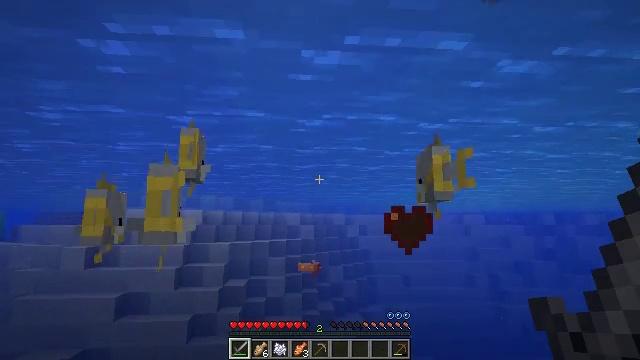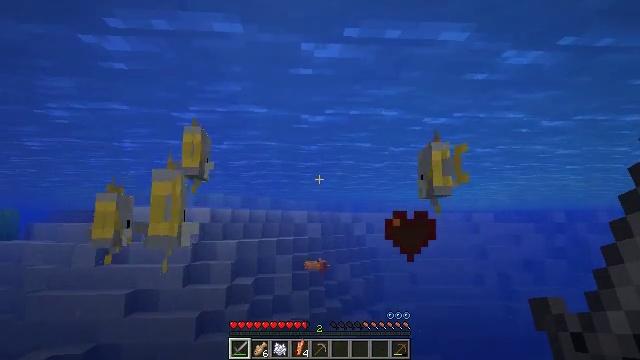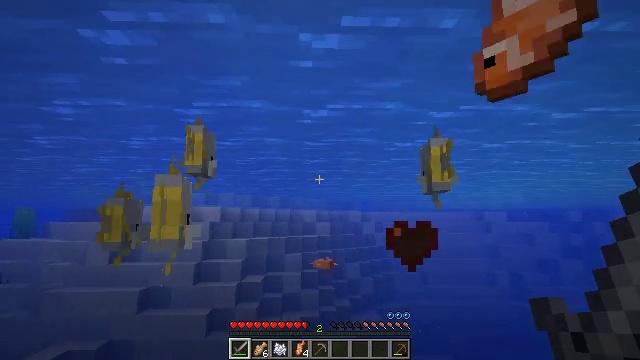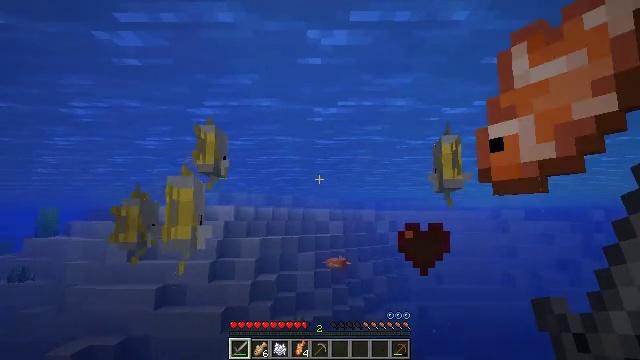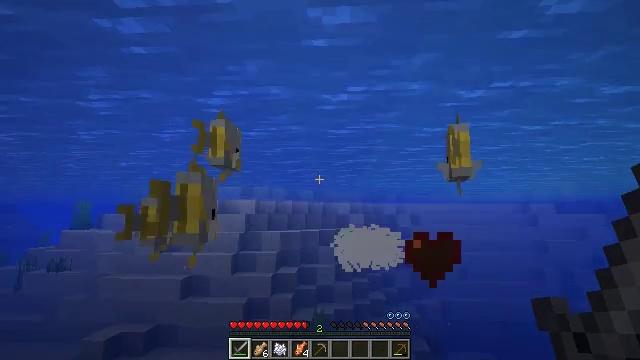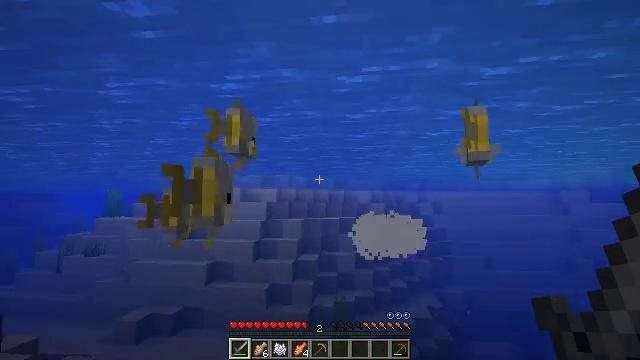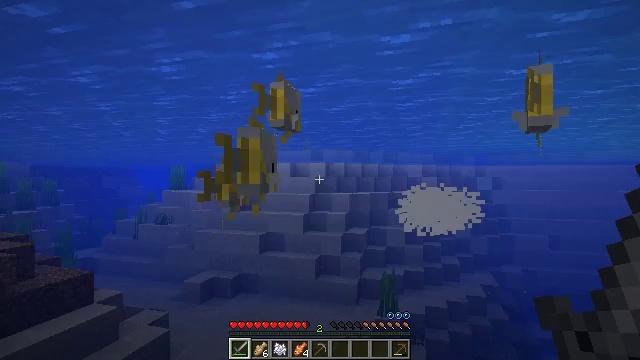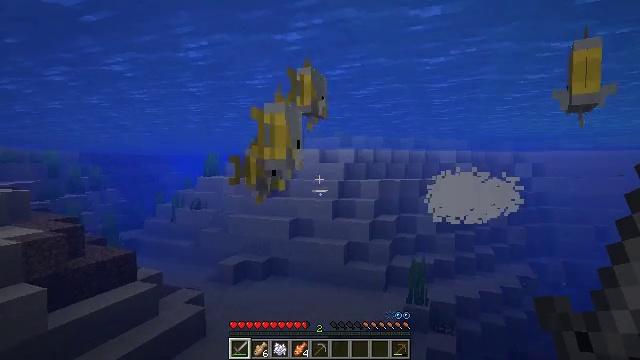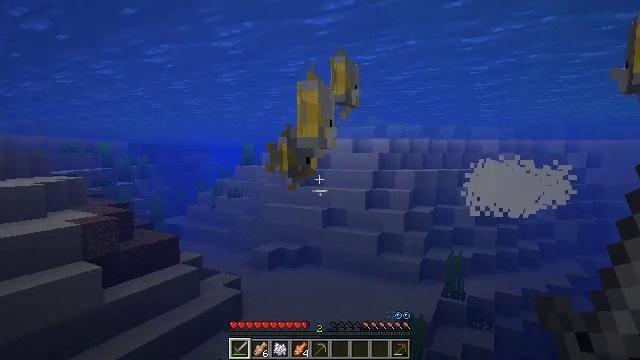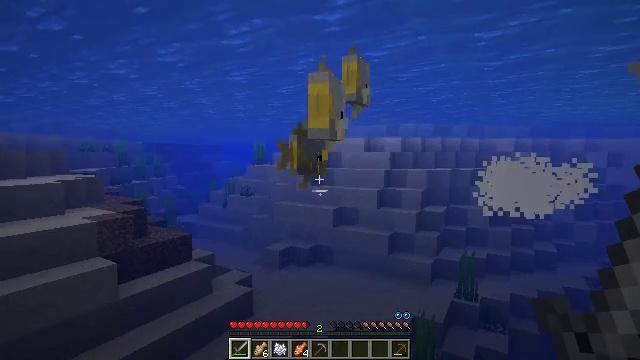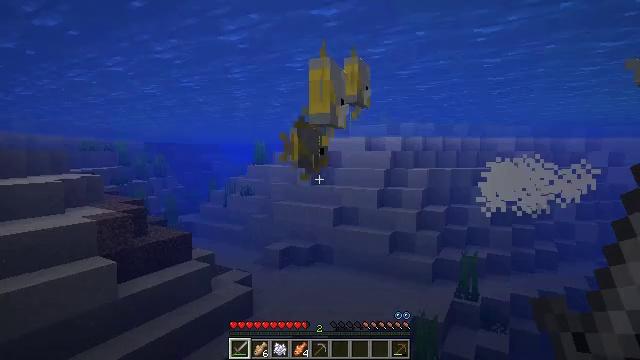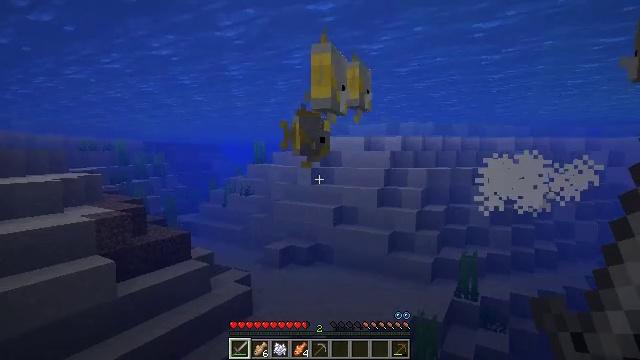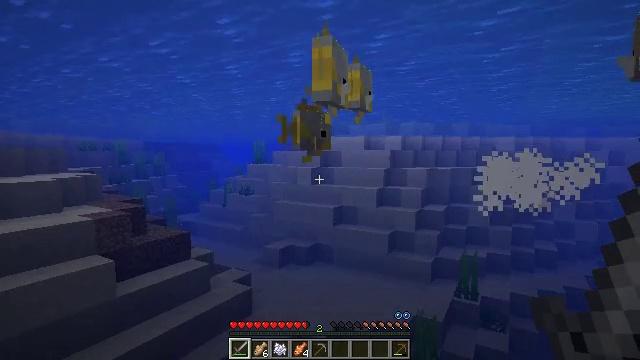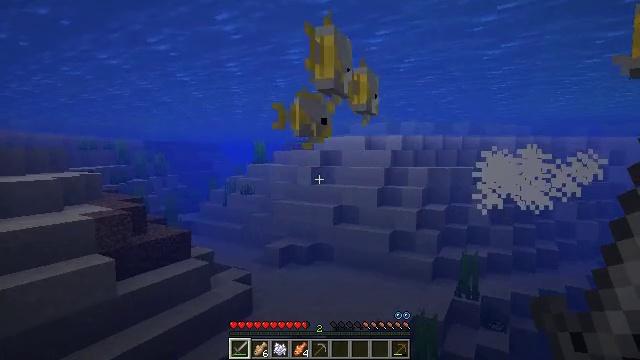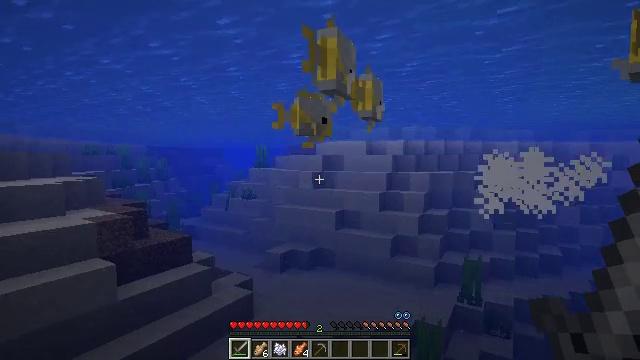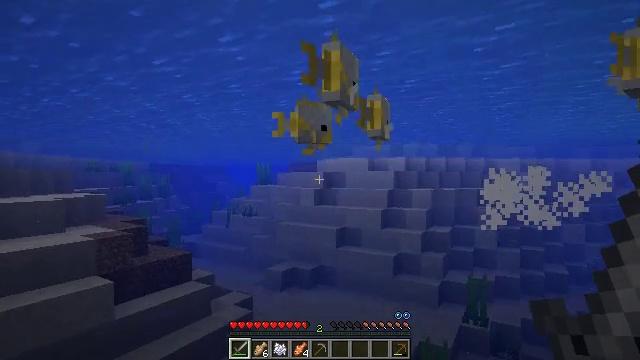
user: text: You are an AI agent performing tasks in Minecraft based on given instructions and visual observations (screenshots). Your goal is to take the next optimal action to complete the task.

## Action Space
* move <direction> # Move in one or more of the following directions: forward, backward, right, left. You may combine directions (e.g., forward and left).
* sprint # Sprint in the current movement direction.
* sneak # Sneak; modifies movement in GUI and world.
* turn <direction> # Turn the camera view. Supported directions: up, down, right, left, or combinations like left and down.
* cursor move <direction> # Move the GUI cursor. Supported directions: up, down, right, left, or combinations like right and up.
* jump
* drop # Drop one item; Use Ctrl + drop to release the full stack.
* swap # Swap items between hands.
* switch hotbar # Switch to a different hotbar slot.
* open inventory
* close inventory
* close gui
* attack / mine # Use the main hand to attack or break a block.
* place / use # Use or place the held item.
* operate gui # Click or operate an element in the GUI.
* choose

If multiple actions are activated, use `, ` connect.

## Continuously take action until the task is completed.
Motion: motion action
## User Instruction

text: Catch and kill the tropical fish.
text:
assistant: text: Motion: move forward and move right, turn left
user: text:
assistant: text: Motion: move forward and move right, turn left
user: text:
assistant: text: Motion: move forward and move right, turn left
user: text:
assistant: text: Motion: move forward and move right, turn left and down
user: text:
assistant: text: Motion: move forward, turn left and down
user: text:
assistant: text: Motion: move forward, turn left and down
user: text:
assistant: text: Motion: turn left and down
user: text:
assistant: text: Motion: turn left and down
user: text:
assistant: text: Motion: turn left
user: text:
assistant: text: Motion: no_op
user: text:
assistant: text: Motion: no_op
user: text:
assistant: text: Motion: no_op
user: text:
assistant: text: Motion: no_op
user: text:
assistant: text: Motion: move forward
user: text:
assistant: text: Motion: move forward, turn up
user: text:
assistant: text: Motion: move forward, turn up
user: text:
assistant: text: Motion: move forward, turn left and up, attack / mine
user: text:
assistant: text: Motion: move forward, attack / mine
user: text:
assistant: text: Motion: move forward, attack / mine
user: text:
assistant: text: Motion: move forward, attack / mine
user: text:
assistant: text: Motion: move forward, turn down
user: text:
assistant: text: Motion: move forward, turn down
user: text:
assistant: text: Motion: move forward, turn right and down
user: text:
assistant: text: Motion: move forward, turn right and down
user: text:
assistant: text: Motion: move forward
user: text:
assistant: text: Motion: move forward
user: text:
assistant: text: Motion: move forward
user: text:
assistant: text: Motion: move forward, turn right
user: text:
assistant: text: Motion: move forward, turn right
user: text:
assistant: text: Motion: move forward, turn right